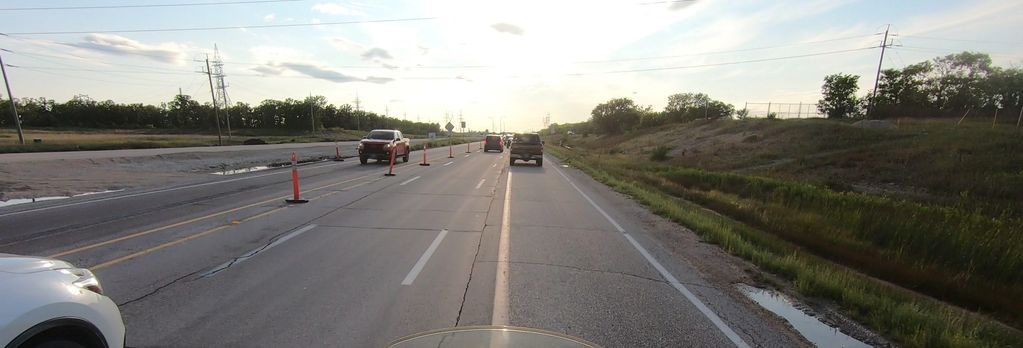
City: winnipeg